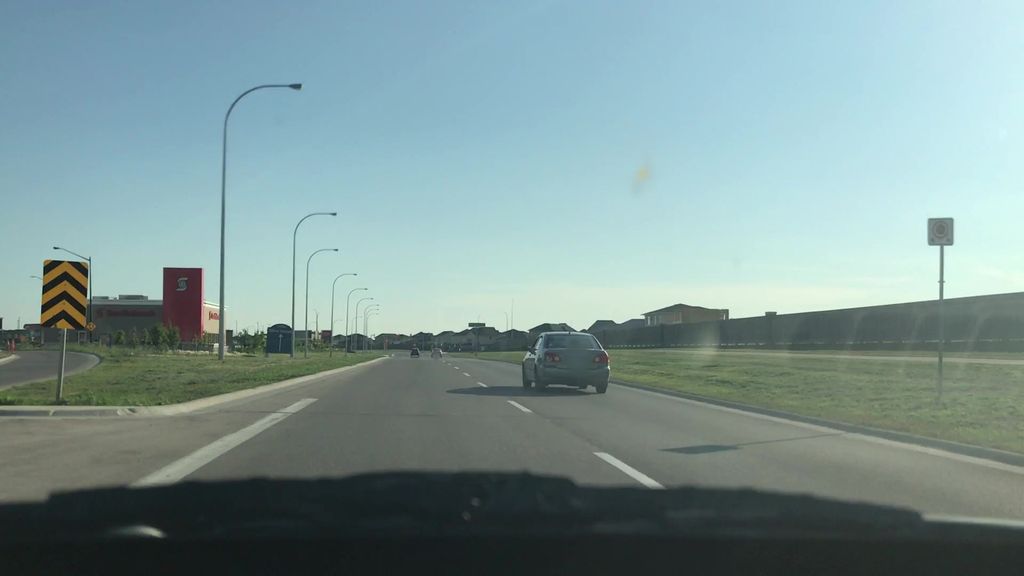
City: winnipeg